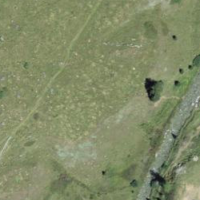
EUNIS habitat code: 26
Species observed at this site:
Gymnadenia rhellicani